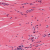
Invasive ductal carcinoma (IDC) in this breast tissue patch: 0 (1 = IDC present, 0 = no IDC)